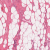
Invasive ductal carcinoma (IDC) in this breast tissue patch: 1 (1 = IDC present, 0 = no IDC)